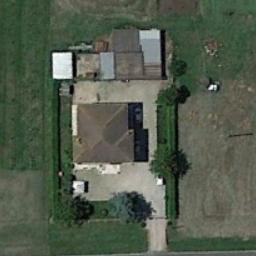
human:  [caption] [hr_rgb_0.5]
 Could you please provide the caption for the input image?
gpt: There are circular swimming pools beside this house .

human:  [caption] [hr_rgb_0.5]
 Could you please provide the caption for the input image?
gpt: There are several buildings of different shapes in the sparse residential .

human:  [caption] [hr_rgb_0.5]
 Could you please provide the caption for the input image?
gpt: There are several houses of different sizes in a sparse residential area surrounded by grass and a road .

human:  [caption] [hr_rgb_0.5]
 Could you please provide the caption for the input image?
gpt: The sparse residential is on the grass next to the bare land .

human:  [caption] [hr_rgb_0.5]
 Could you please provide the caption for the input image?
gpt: A sparse residential area with a brown building beside a green meadow .